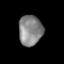
Tissue: prostate
Cell type: B cells
Senescence score: 0.3586
Nuclear area (px): 709
Mean DAPI intensity: 132.929